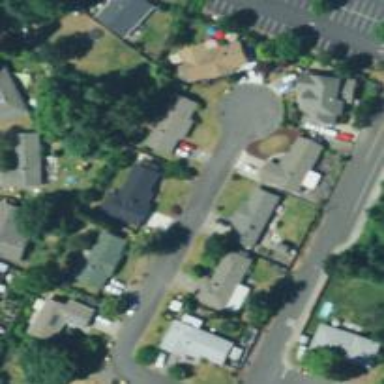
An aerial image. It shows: Residential area in rural setting.